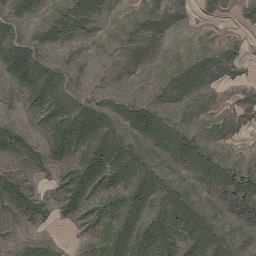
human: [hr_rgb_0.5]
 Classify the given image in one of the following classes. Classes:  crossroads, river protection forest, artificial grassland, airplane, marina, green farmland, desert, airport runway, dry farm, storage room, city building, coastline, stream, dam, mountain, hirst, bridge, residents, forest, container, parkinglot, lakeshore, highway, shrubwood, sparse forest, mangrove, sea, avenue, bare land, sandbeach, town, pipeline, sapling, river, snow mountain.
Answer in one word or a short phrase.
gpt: mountain